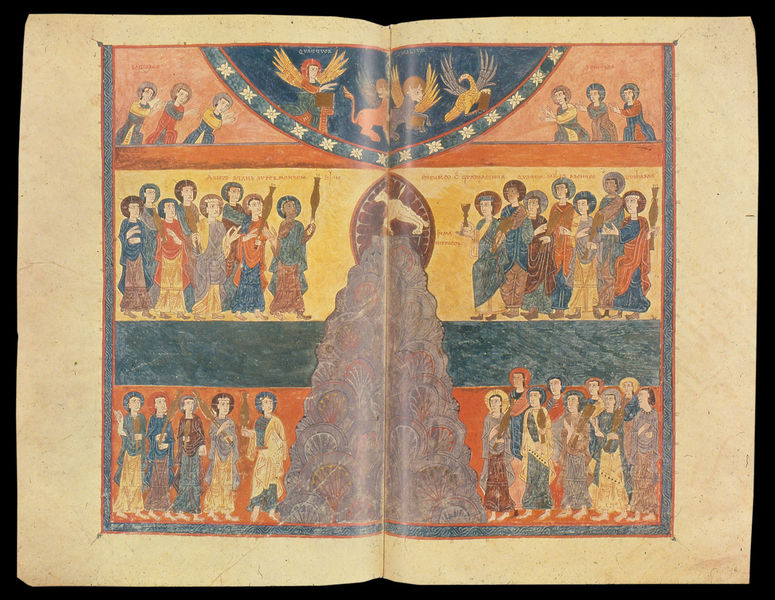
Titel: Beatus von Liébana Apokalypsenkommentar
Institution: Girona, Archiv der Kathedrale
Schlagwörter: adler, berg, blau, felsen, flügel, himmel, vogel, gelb, grün, menschen, ocker, braun, bunt, kleider, orange, profil, rot, tier, tiere, beige, bibel, halten, stehen, bild, kirche, gold, musiker, bauern, engel, papier, getreide, gebirge, farbe, thron, fotografie, lamm, buch, gemalt, religion, sterne, seite, knien, reichen, beten, gebet, buchseite, pergament, heiligenschein, seiten, nimbus, hölle, mittelalter, romanik, greif, löwe, heilige, muschel, opfer, opferung, golden, muscheln, jünger, anbetung, gloriole, szenen, ziege, flöten, mittelalterlich, ägypten, goldenes kalb, buchmalerei, doppelseite, gaben, evangelisten, lukas, bch, nothelfer, folio, baern, heilihe, buich, pagina, gengel